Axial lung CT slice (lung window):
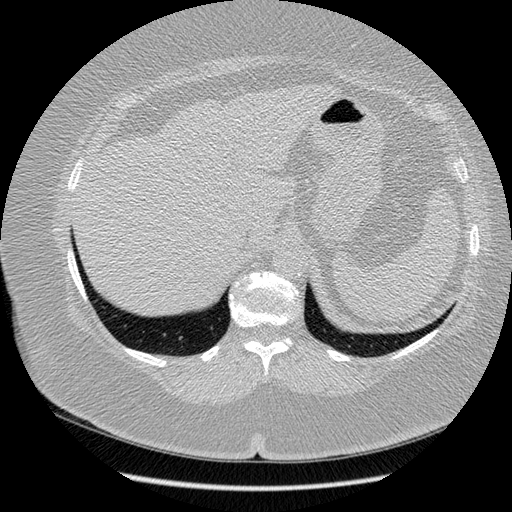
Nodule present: no